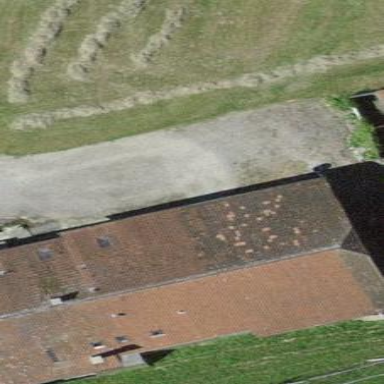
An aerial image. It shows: Farm building.